Field crop: tomato
Growth stage: 2
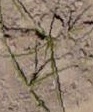
Species: solanum